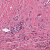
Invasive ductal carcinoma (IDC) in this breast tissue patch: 0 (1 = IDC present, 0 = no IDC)